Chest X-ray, PA view. Patient: 24 years old, sex F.
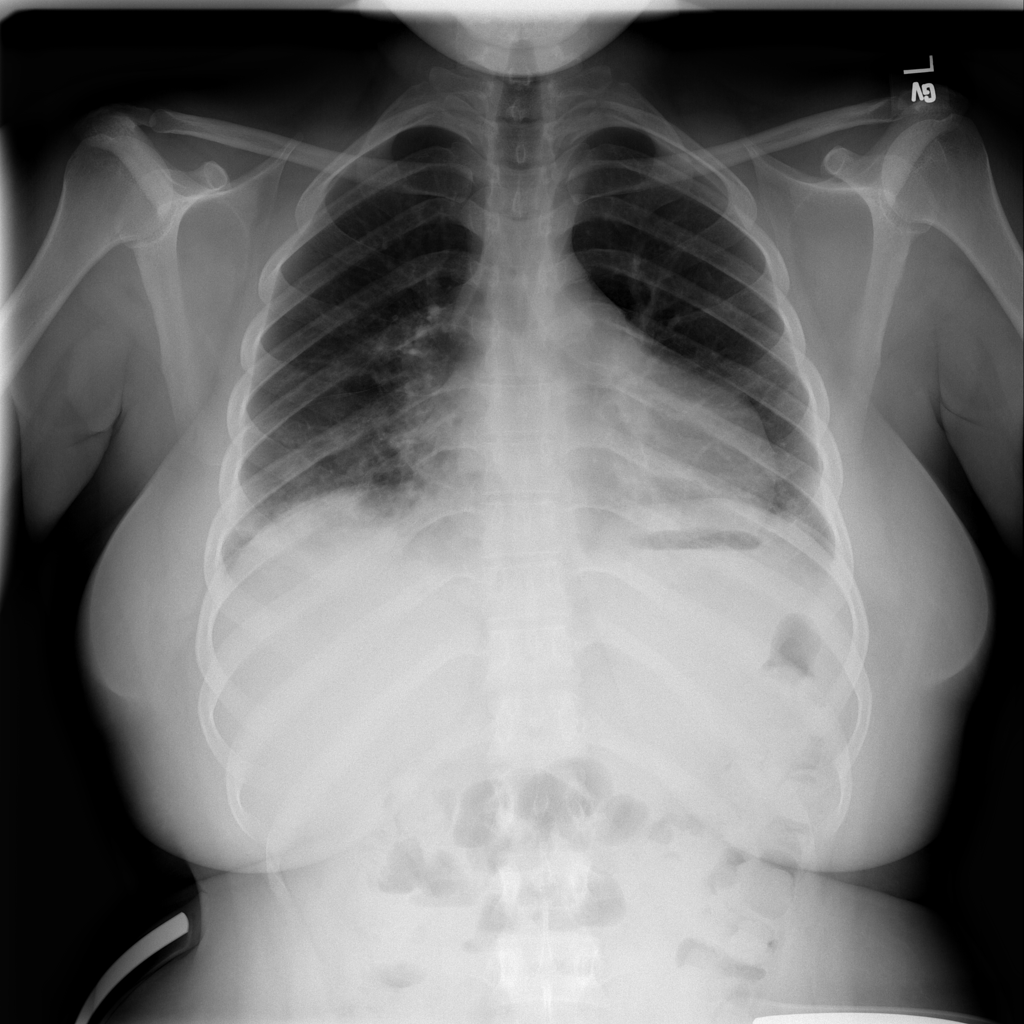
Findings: Infiltration